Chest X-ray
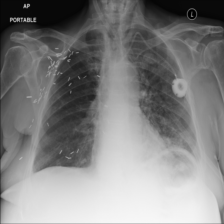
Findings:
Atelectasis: negative
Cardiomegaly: negative
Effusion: negative
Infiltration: positive
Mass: negative
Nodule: negative
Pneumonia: negative
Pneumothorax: negative
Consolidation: positive
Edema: positive
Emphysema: negative
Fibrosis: negative
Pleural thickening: negative
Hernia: negative